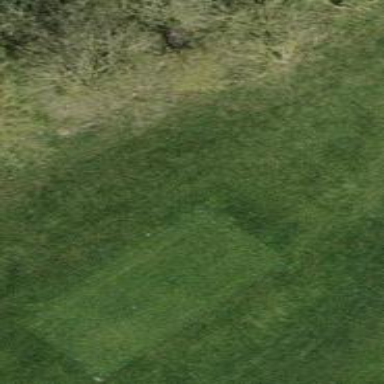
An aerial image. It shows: Golf tee on grassy land.